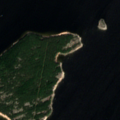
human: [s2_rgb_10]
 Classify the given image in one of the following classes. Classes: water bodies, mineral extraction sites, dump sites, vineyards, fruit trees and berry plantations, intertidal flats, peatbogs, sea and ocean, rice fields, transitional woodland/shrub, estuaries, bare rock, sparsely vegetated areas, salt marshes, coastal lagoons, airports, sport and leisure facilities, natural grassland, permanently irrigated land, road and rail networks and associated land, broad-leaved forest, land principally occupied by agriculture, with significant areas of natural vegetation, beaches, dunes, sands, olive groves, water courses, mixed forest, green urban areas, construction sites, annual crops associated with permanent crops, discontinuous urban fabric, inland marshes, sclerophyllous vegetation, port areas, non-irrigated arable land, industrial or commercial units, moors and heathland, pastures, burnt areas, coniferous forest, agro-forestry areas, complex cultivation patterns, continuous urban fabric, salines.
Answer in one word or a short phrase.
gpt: coniferous forest, sea and ocean